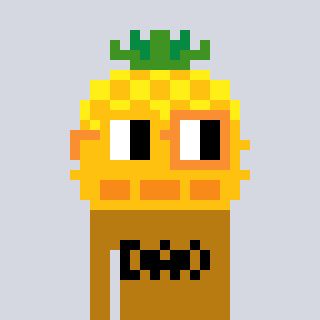
a pixel art character with square yellow and orange glasses, a pineapple-shaped head and a gold-colored body on a cool background